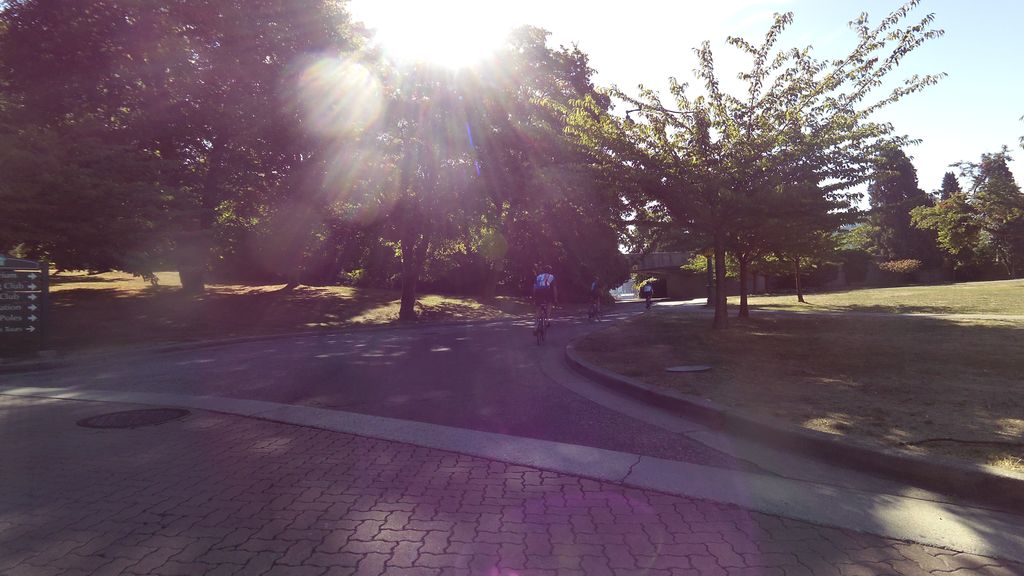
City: vancouver